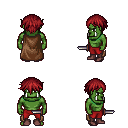
a pixel art fantasy rpg character, male body template, orc, green skin, brown cape, red pants, brunette short bangs hairstyle, maroon shoes, dagger, four views (front, back, left, right), 2x2 character sprite sheet, small pixel art, hard edges, no anti-aliasing